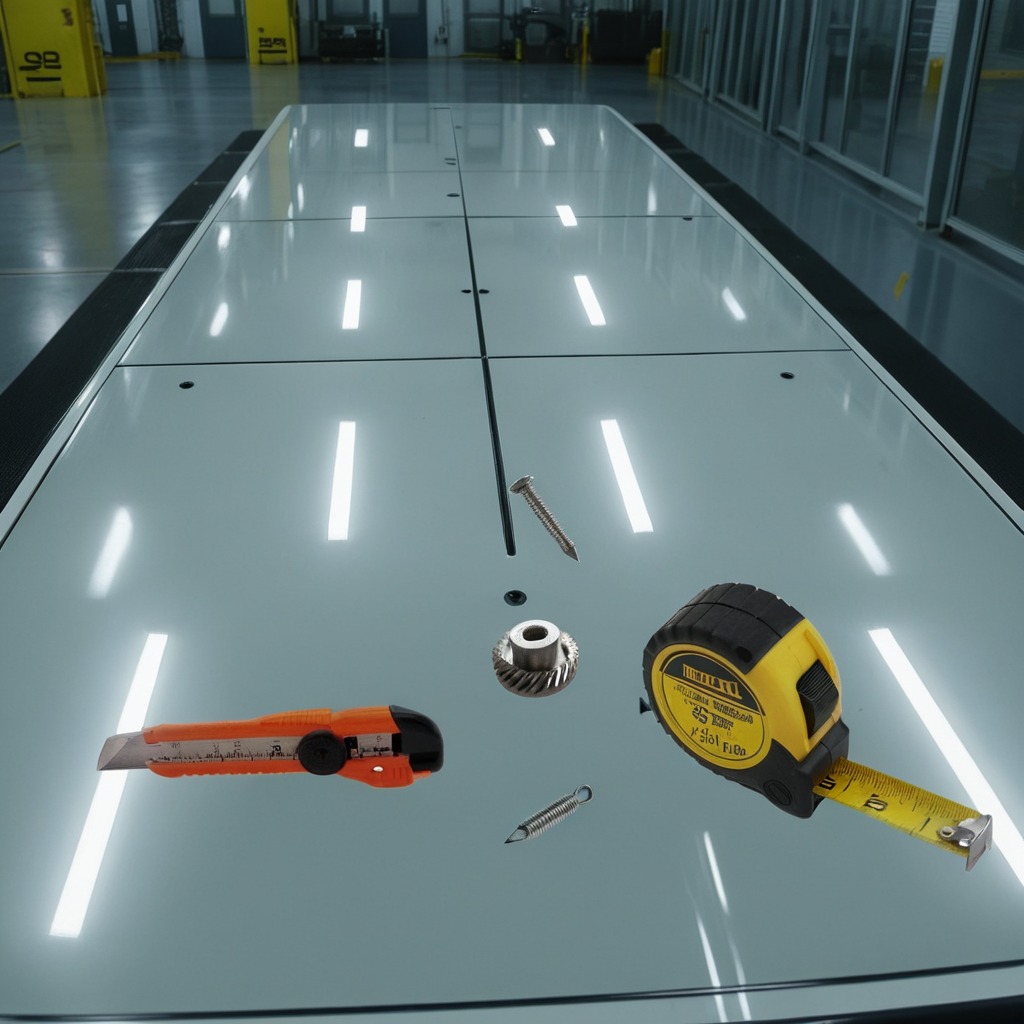
A gear with teeth is lying on a table.